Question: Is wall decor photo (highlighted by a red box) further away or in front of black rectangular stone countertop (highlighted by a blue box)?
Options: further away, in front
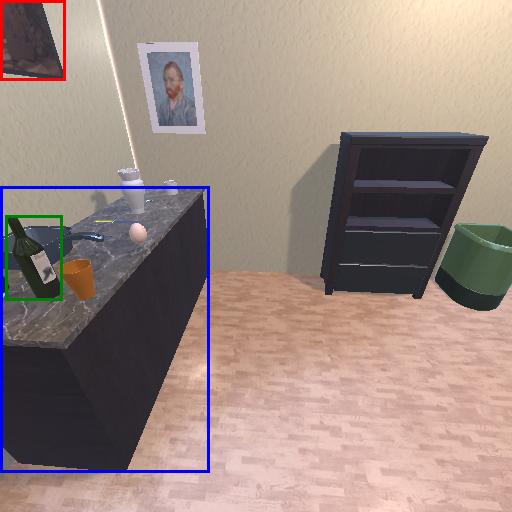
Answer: further away